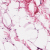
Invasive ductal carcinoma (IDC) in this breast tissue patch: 0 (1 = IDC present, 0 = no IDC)